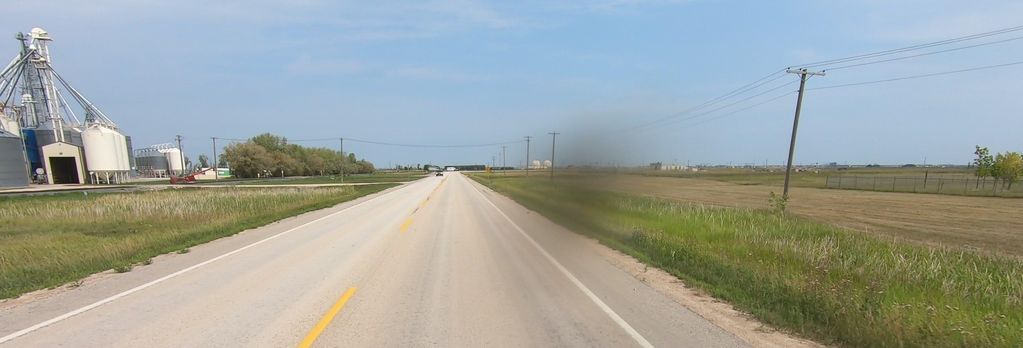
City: winnipeg